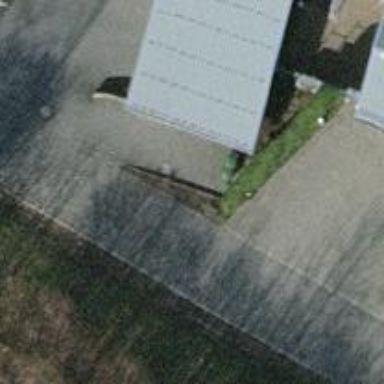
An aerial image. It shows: Hedge acting as barrier.